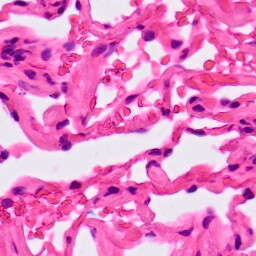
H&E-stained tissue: Lung